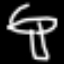
Label: mushroom